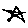
Label: star